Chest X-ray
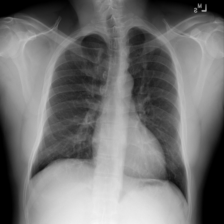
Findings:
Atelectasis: negative
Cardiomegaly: negative
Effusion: negative
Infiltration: negative
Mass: negative
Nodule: negative
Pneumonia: negative
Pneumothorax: negative
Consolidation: negative
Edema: negative
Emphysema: negative
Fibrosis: negative
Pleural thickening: negative
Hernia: negative